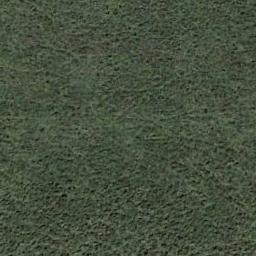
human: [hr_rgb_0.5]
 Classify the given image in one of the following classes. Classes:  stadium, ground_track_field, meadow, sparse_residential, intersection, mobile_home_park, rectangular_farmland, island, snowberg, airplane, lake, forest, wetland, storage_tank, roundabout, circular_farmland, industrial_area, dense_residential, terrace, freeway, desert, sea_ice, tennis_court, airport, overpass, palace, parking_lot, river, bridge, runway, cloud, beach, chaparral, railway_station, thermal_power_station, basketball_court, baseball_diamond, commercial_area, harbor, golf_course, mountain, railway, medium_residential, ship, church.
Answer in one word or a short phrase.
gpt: meadow